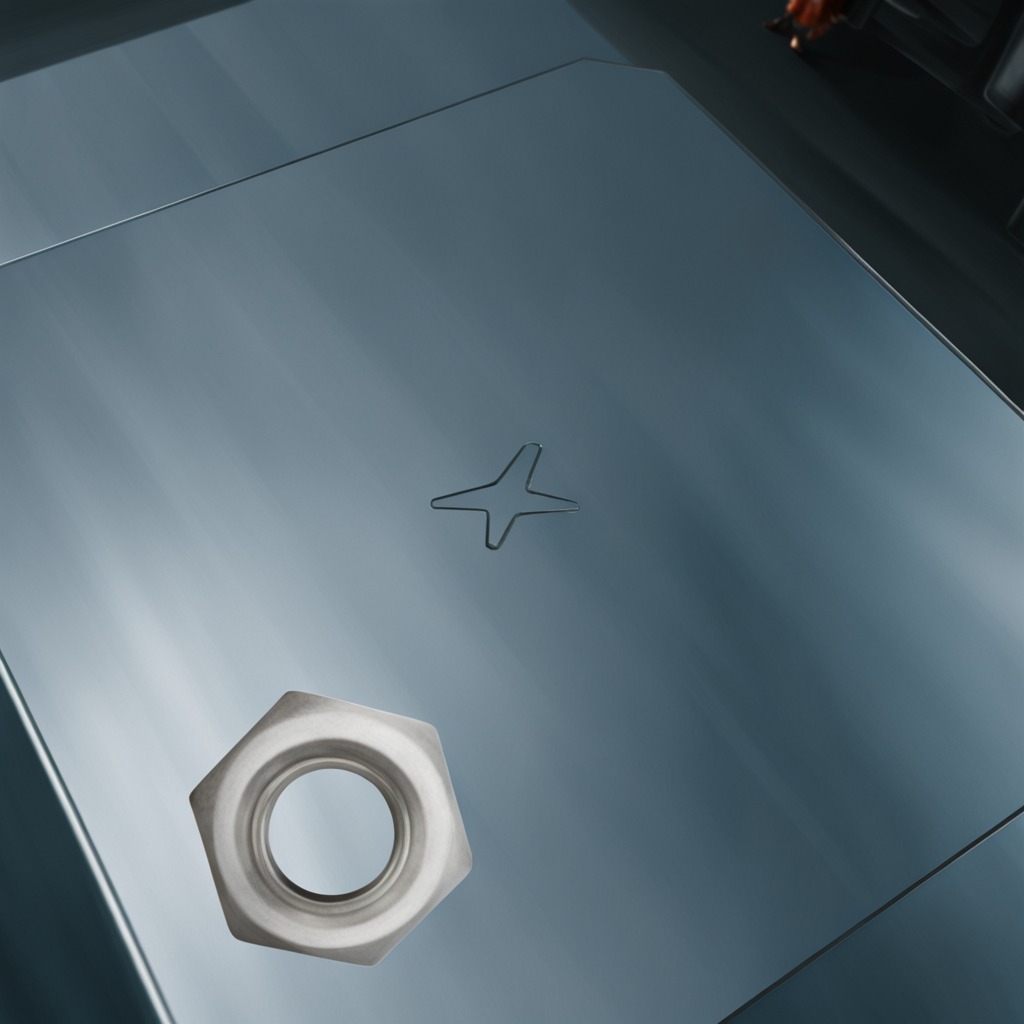
A metal nut lies on a toolbox surface in an airplane hangar workshop 8K.